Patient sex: M
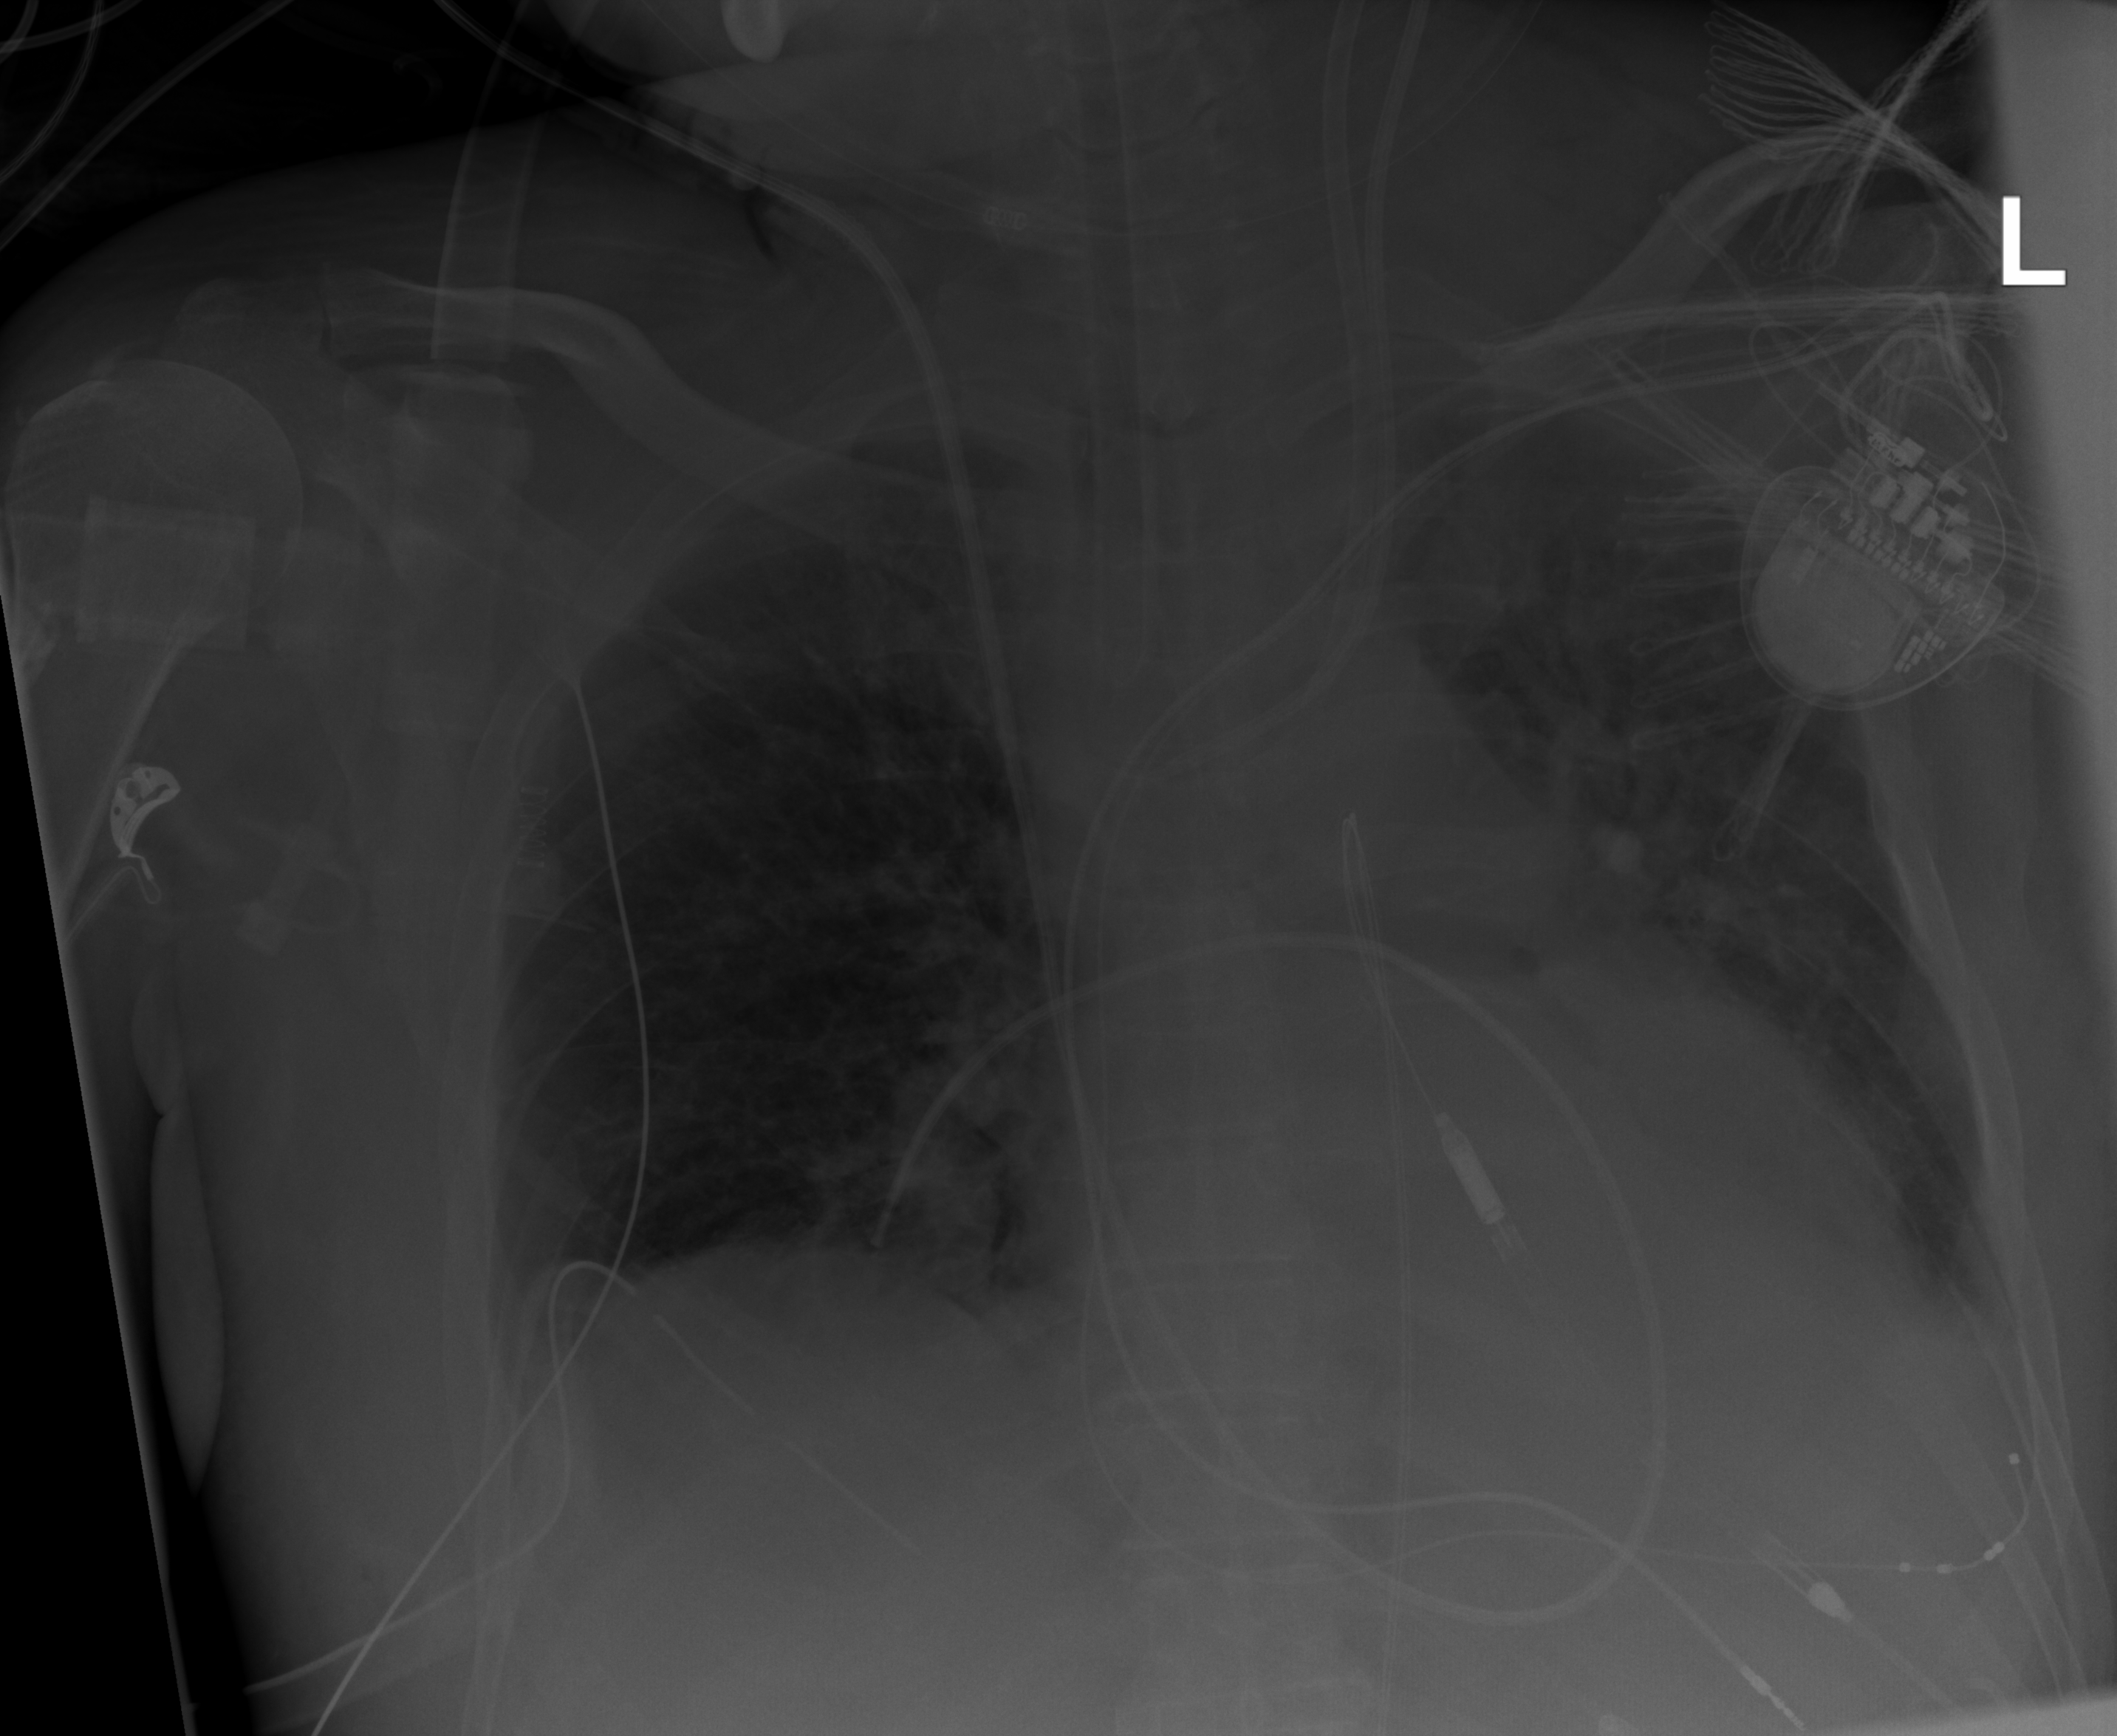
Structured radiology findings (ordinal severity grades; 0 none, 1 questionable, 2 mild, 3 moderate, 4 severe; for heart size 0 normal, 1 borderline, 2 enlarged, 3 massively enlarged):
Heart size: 2
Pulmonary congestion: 2
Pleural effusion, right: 1
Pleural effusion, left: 2
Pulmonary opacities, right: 2
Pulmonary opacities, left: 2
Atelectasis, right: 2
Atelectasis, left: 2